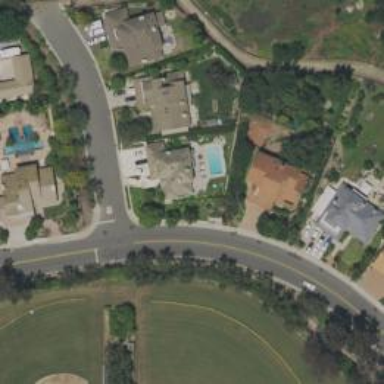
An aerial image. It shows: Residential road.